Interaction volume radius: 5 \u00c5
Interaction volume height: 20 \u00c5
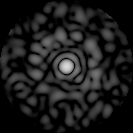
Disorder parameter: 0.8588